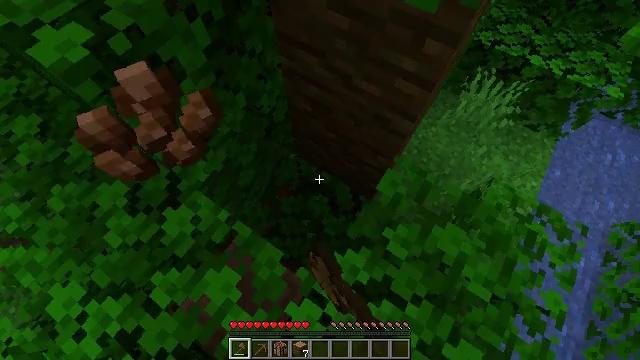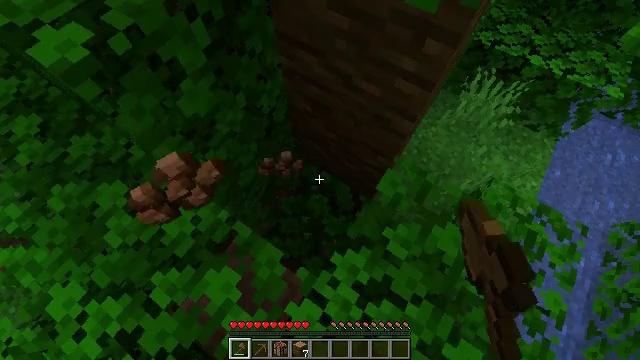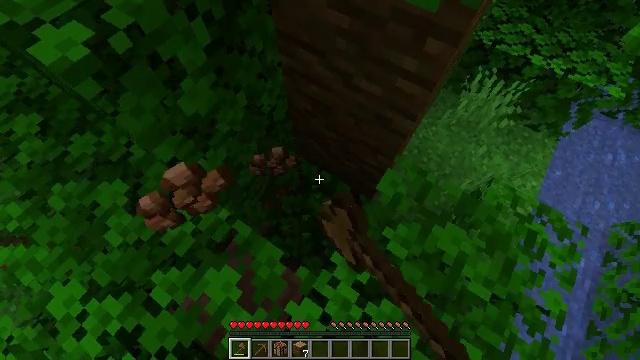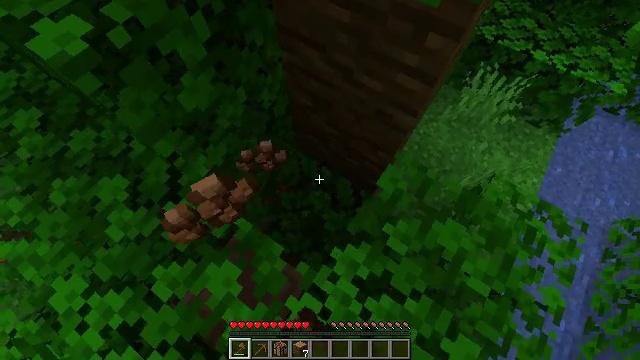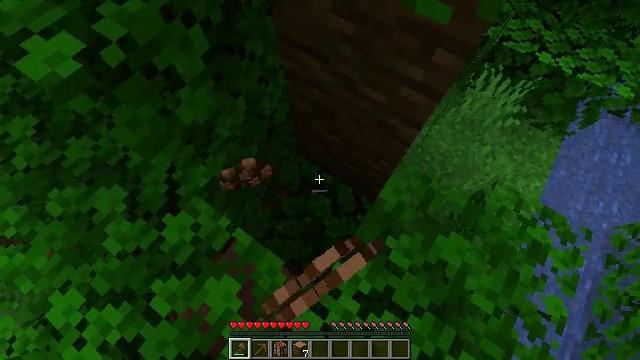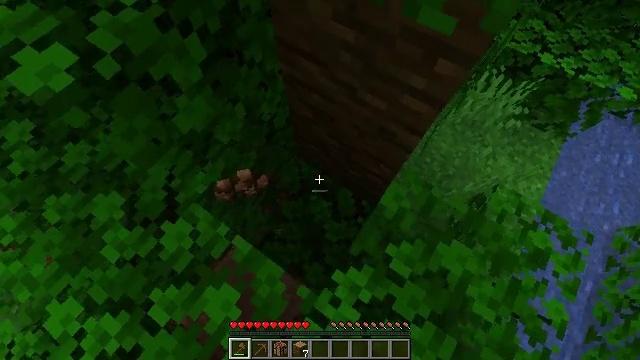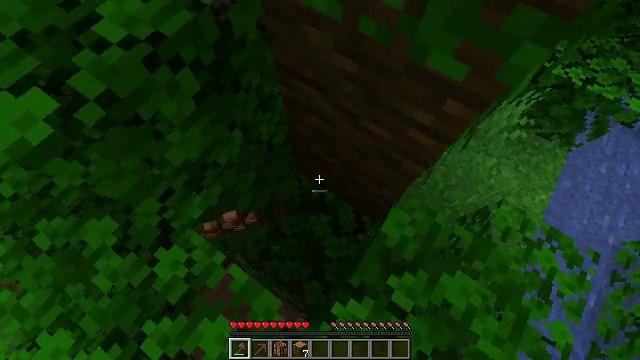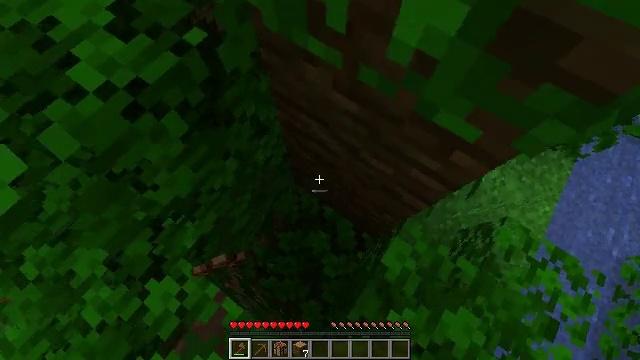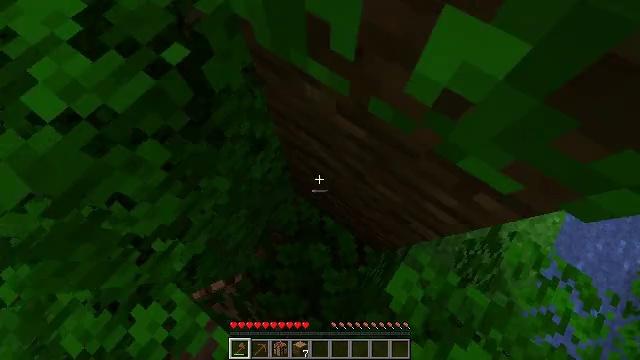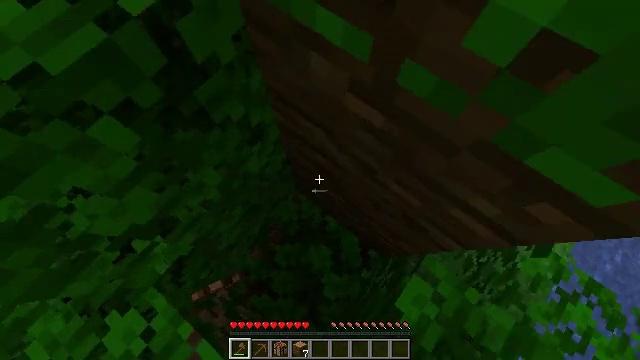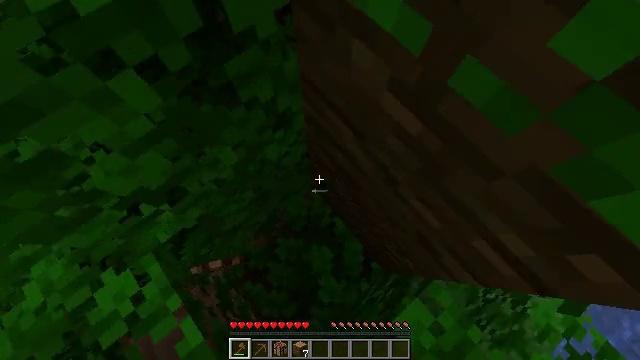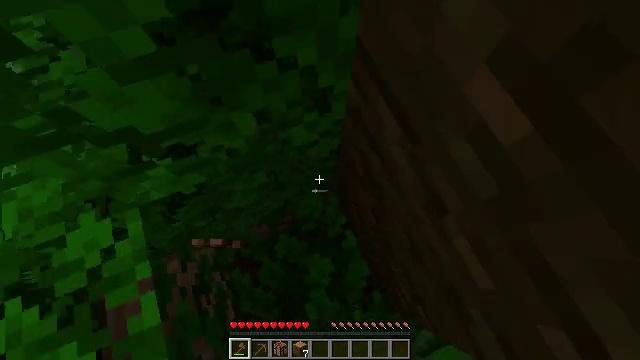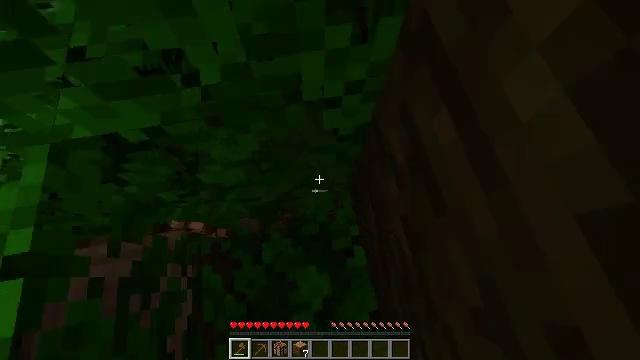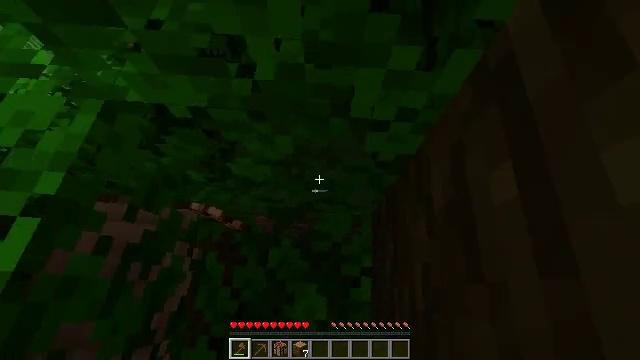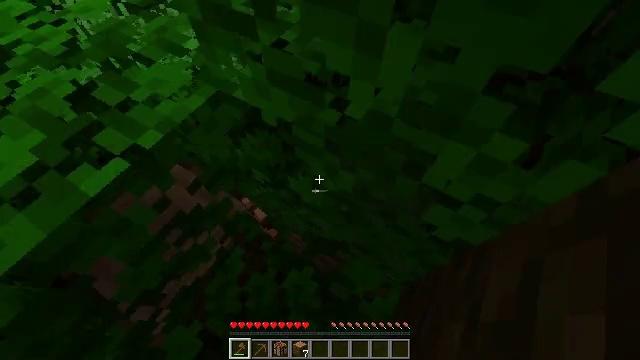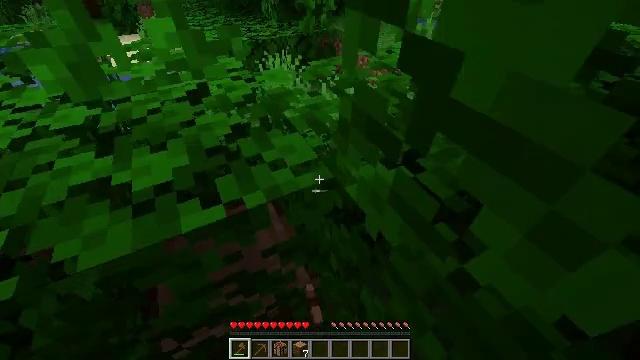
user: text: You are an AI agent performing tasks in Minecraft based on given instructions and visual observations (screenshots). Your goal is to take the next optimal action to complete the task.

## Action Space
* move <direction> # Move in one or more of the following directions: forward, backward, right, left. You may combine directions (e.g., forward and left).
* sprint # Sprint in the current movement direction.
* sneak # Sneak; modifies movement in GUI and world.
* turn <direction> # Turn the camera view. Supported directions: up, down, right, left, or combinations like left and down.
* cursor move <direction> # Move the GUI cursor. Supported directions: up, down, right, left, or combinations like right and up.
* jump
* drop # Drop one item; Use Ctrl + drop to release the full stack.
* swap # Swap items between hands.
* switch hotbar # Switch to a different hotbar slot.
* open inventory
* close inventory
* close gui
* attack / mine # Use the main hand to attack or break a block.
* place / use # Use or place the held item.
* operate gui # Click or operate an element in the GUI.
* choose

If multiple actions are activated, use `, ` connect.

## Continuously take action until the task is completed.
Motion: motion action
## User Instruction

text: Collect the grass from the surface.
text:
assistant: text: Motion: attack / mine
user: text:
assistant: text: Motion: attack / mine
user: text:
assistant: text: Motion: attack / mine
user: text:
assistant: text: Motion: move forward
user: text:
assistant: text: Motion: move forward
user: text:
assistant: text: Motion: move forward
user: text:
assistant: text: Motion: move forward, turn down
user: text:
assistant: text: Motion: turn down
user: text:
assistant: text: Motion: turn left
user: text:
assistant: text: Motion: turn left
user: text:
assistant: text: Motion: turn left and up
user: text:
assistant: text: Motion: turn left and up
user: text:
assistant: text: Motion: turn left and up
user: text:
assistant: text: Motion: move forward, turn left and up
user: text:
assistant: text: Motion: move forward and move left, turn left and up
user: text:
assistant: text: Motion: move forward and move left, turn left and up
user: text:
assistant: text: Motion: move forward and move left, turn left and up, jump
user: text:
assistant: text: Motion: move forward and move left, jump
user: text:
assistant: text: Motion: move forward and move left, jump
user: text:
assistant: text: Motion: move forward and move left, turn right, jump
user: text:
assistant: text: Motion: move forward and move left, turn right
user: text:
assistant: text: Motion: move forward and move left, turn right and down
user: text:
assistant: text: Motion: move forward and move left, turn right
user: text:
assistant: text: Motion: move forward and move left, turn right
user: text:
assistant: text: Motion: move forward and move left
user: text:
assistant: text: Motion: move forward and move left
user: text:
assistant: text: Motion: move forward and move left
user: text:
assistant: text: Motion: move forward, turn left and up
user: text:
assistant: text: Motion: move forward, turn right and up
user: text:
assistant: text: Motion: move forward, turn right and up